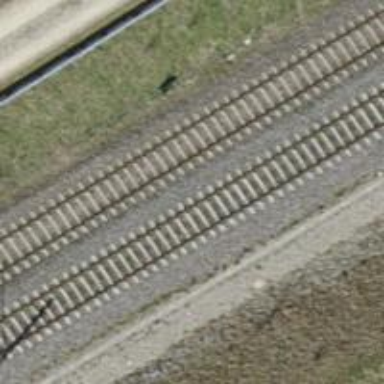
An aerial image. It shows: Railway milestone.